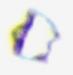
Label: Detritus